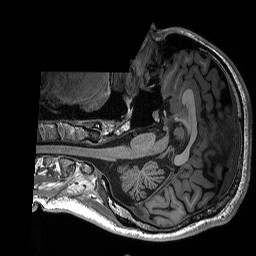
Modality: T1w
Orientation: axial
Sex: male